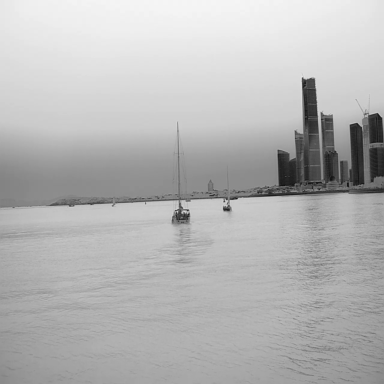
There are 11 objects shown in the infrared image, including three container_ships, five sailboats, and three canoes.